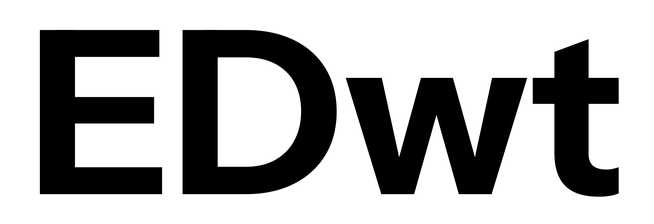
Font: InstrumentSans_Bold